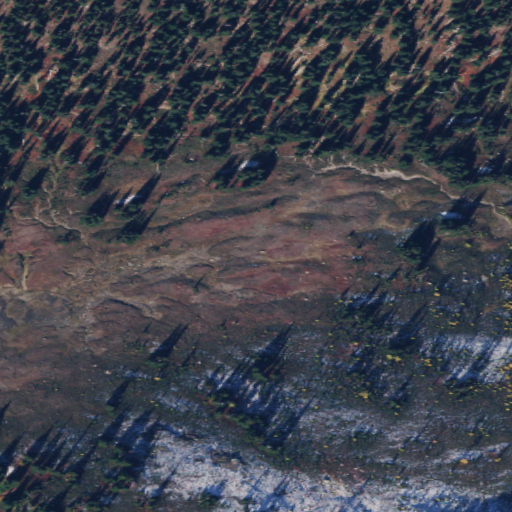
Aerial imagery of gap in Washington named Mesahchie Pass containing evergreen forest, shrub, and mixed forest